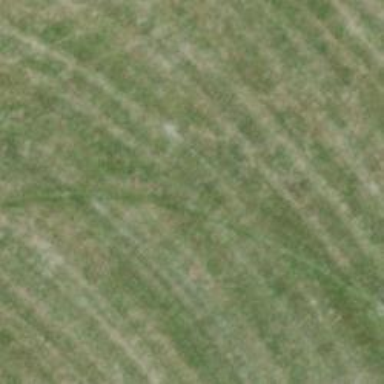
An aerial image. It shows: Path on the ground.